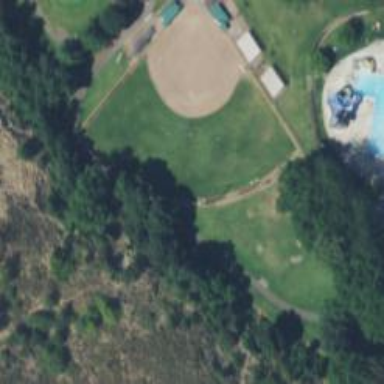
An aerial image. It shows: Baseball pitch for leisure and sports activities.